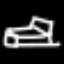
Label: bed